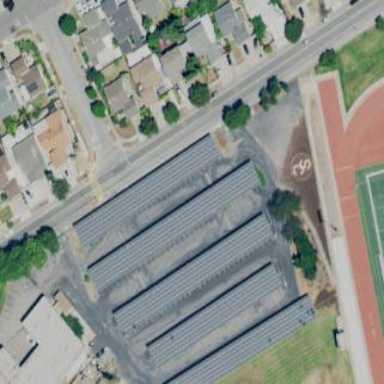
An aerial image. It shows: There is solar power generator on the roof of the building.